Field crop: maize
Growth stage: 2
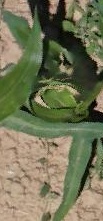
Species: maize